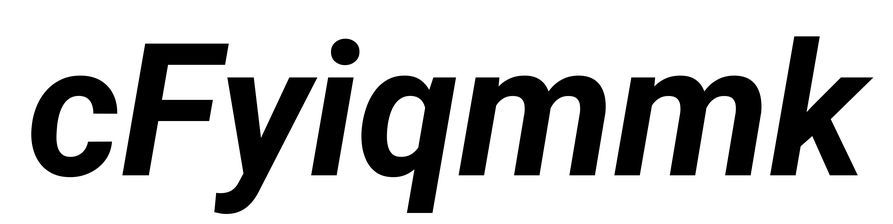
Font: Roboto-Italic_Bold_Italic